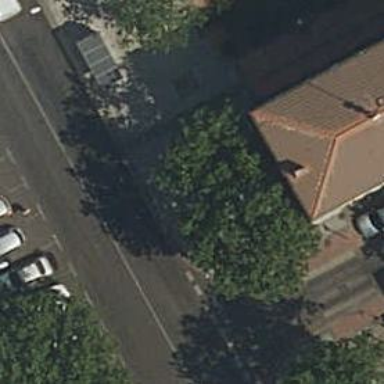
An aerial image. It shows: Bus stop with platform for public transport.